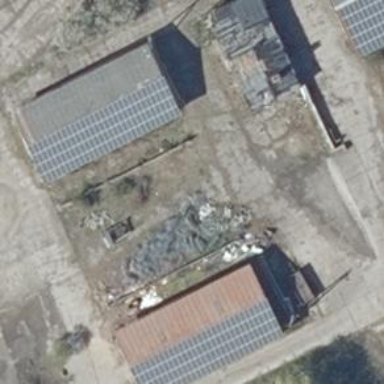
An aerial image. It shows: Building equipped with small solar photovoltaic panel for generating electricity.